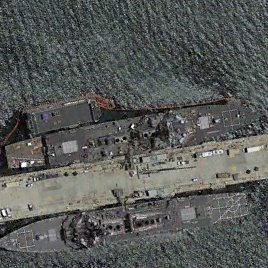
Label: destroyer